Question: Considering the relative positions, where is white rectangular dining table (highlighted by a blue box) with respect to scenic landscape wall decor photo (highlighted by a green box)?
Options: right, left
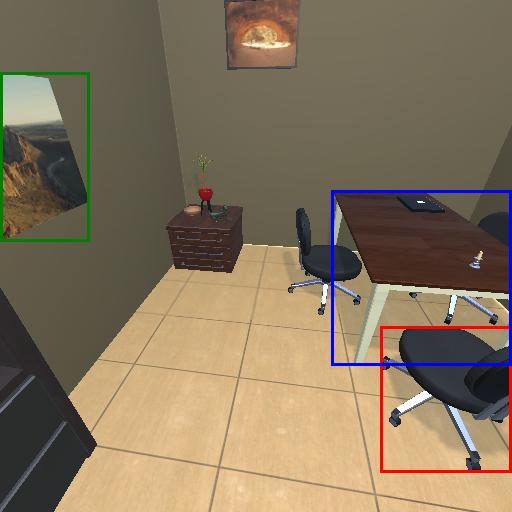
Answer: right